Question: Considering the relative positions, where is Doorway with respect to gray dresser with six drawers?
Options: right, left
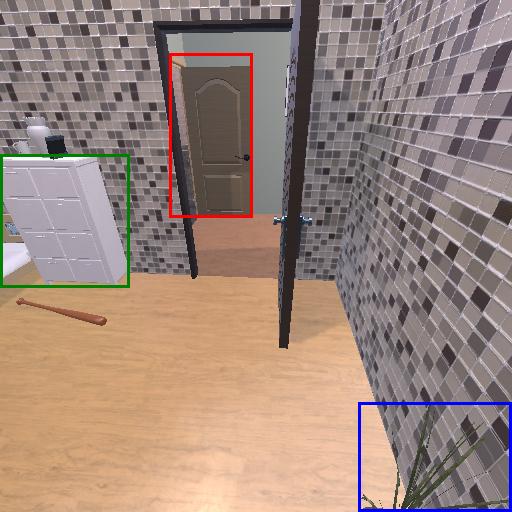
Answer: right